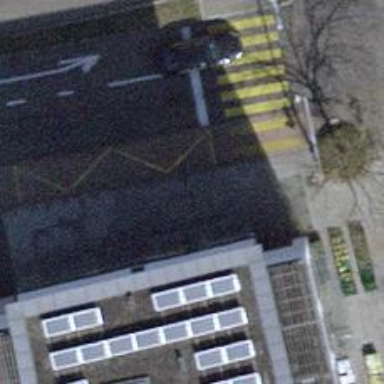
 serving as platform for public transportation."